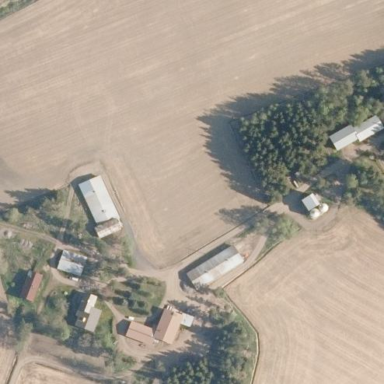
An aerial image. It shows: Farmyard area.